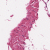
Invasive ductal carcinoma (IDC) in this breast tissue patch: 0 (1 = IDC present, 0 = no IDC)